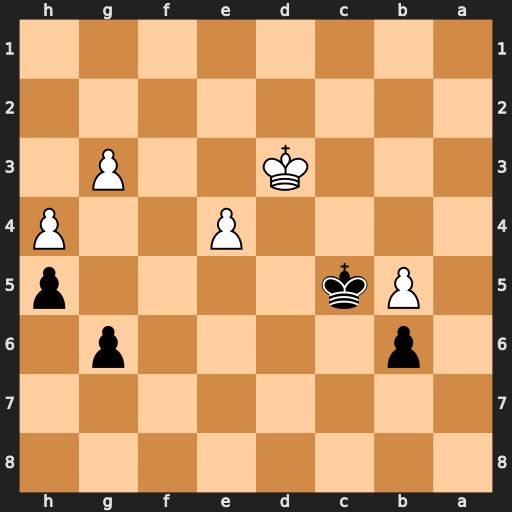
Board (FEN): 8/8/1p4p1/1Pk4p/4P2P/3K2P1/8/8
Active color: b
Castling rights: -
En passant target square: -
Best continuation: Kxb5 Kd4 Kc6 Ke5 Kd7